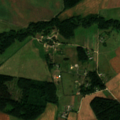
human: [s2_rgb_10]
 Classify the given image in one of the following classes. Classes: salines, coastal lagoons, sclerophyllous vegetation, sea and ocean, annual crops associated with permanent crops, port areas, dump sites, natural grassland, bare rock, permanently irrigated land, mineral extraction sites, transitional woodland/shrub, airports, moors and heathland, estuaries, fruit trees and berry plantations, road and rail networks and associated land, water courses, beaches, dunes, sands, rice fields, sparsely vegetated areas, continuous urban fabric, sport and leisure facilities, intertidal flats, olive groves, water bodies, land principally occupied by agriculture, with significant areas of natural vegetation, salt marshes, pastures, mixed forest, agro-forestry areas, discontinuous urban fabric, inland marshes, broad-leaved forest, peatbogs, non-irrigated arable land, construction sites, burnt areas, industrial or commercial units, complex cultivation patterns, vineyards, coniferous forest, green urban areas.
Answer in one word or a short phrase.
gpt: non-irrigated arable land, land principally occupied by agriculture, with significant areas of natural vegetation, broad-leaved forest, mixed forest